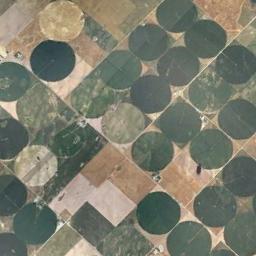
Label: circular_farmland